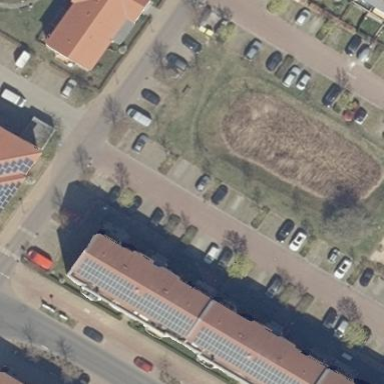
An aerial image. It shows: Street side parking area.